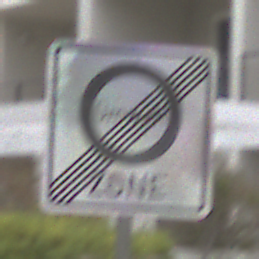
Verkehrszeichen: EndeUmweltzone
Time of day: Midday
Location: Outdoor (Urban)
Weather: Overcast
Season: NotSpecified
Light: Natural